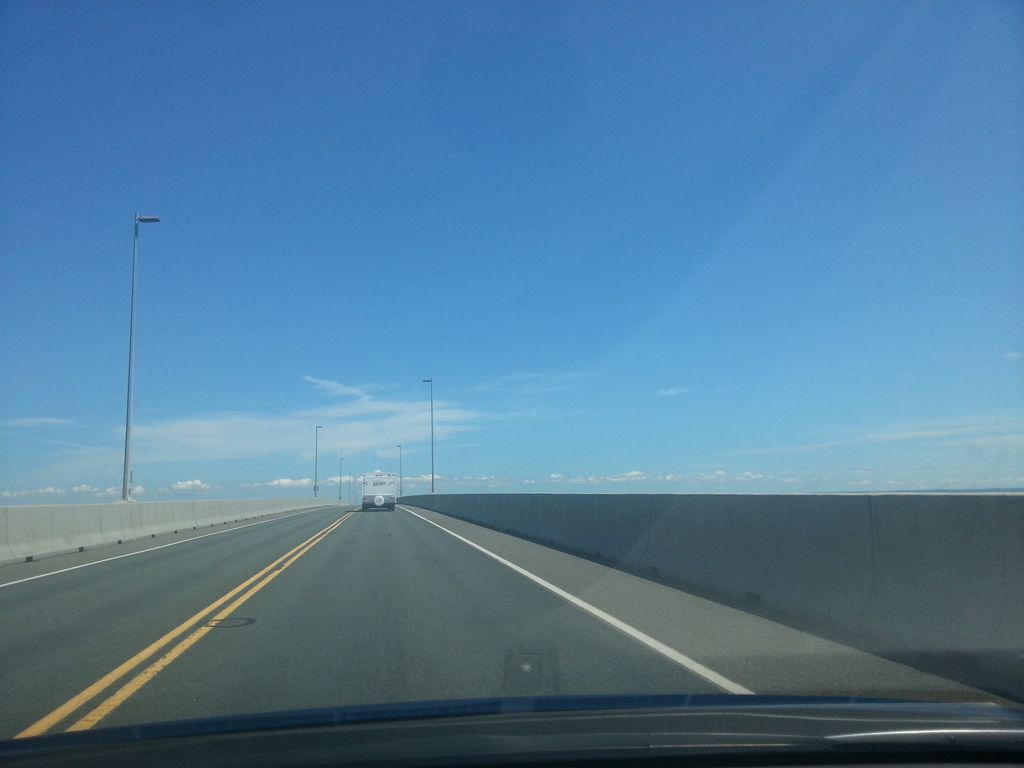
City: charlottetown